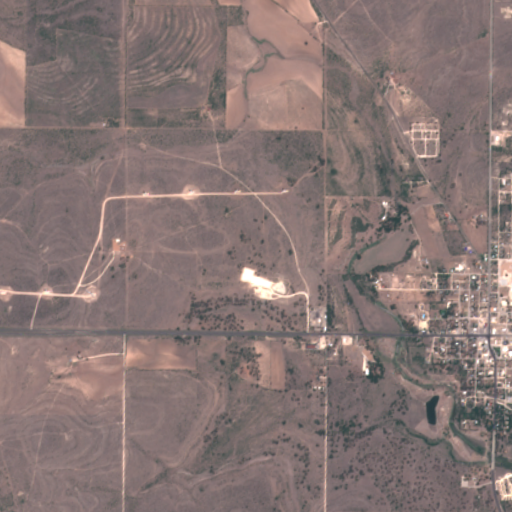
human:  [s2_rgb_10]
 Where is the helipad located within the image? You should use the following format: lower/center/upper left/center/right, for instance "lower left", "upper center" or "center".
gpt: The helipad is located in the center right of the image.
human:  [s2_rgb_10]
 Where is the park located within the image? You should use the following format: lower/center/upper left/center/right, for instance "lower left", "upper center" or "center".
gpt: The park is located in the upper right of the image.
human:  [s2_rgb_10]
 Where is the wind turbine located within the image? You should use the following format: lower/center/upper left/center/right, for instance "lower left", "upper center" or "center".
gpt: The wind turbine is located in the center left of the image.
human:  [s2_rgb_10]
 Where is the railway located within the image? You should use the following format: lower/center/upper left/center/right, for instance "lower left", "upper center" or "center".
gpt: The railway is located in the lower right of the image.
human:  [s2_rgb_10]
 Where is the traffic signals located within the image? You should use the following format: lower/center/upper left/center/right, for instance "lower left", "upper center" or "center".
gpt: The traffic signals is located in the center right of the image.
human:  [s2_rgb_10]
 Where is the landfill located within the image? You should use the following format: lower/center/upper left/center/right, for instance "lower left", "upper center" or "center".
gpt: There is no landfill in the image.